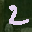
Label: 2